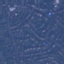
Land use / land cover: Residential